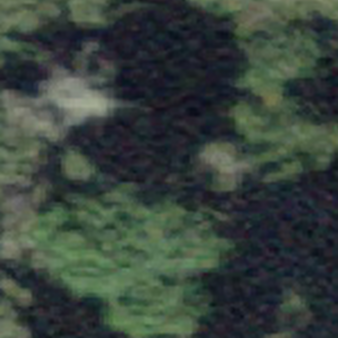
Label: other